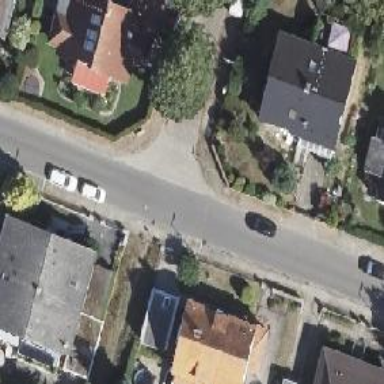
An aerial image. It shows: Residential road.